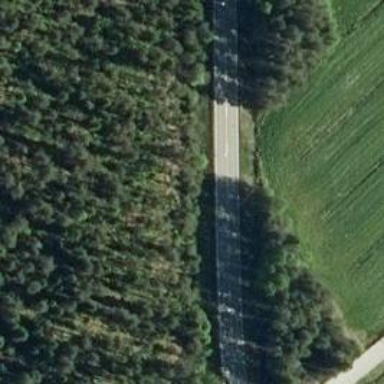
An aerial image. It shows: Secondary road with asphalt surface.